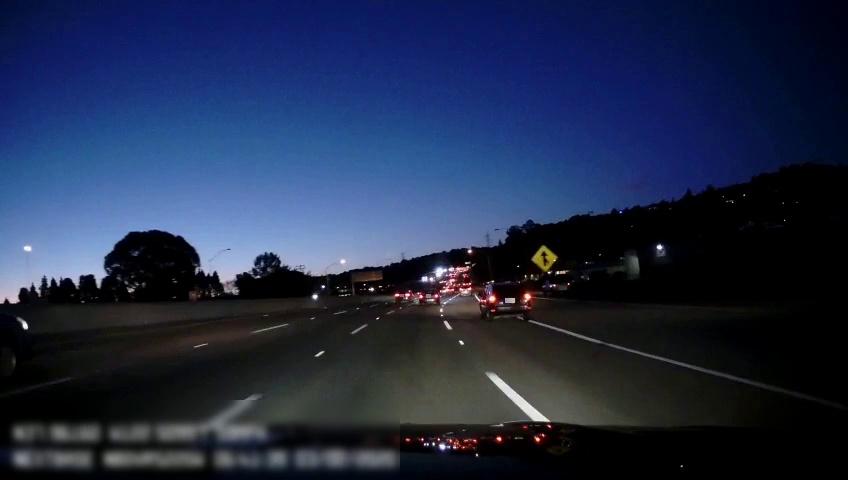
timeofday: Night
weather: Other
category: Drivable Space
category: Vehicles | SUV
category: Vehicles | Car
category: Vehicles | Car
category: Vehicles | Car
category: Vehicles | Truck
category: Vehicles | SUV
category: Lanes | Current Lane
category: Lanes | Current Lane
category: Lanes | Alternate Lane
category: Lanes | Alternate Lane
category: Lanes | Alternate Lane
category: Traffic | Signs